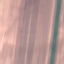
Land use / land cover class: AnnualCrop